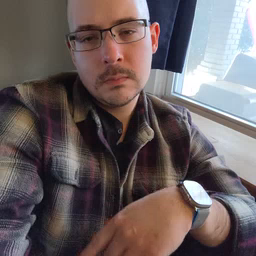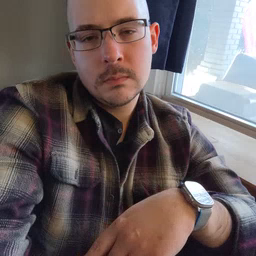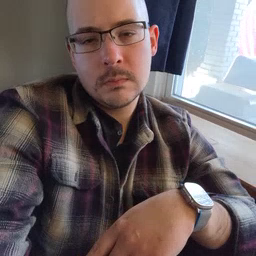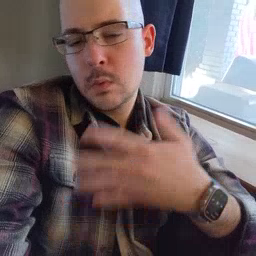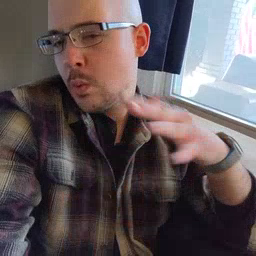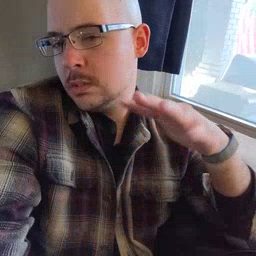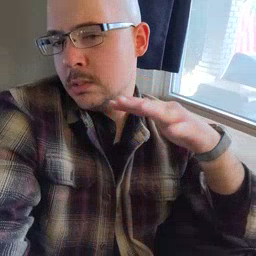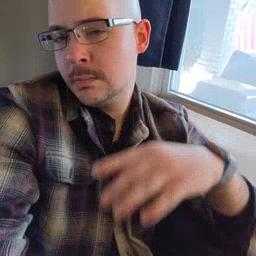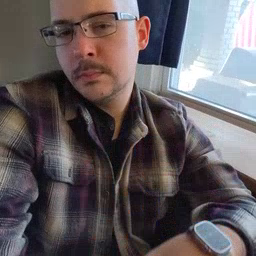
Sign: noisy